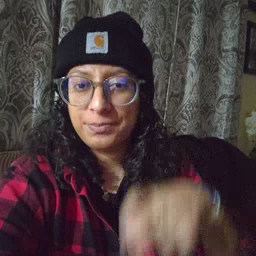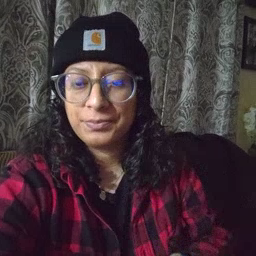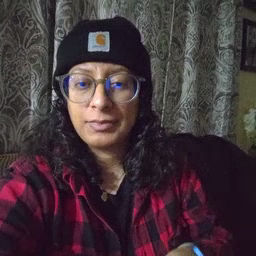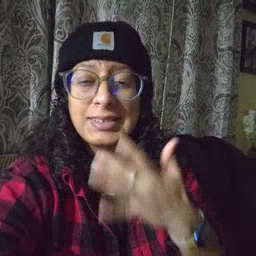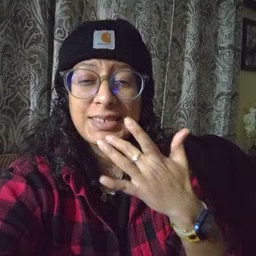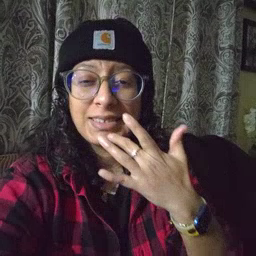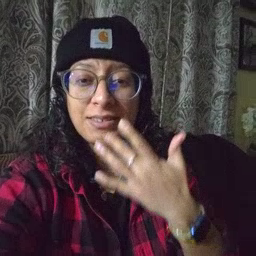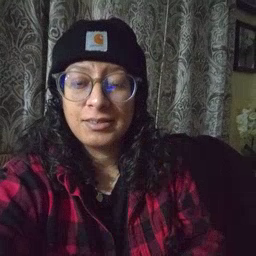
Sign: taste